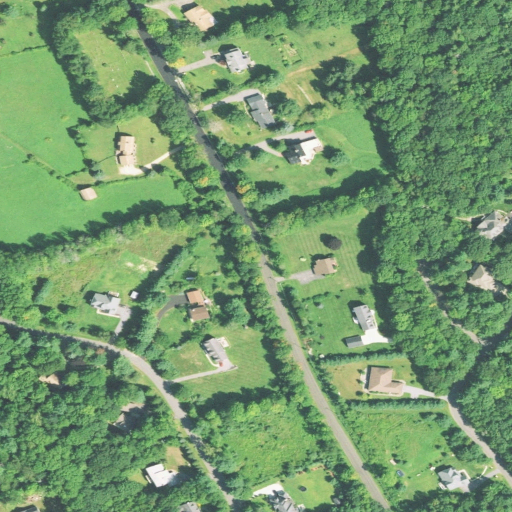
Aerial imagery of mountain in Connecticut named Milton Hill containing pasture, low intensity development, deciduous forest, open development, mixed forest, and medium intensity development